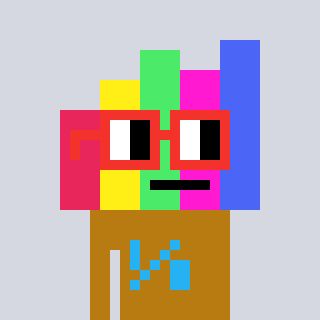
a pixel art character with square red glasses, a bar chart-shaped head and a gold-colored body on a cool background